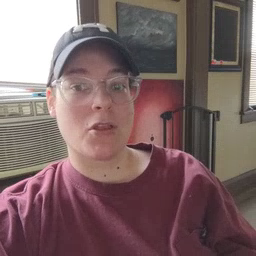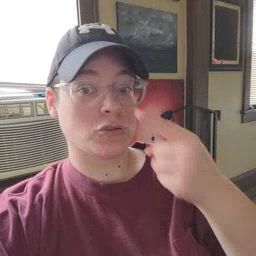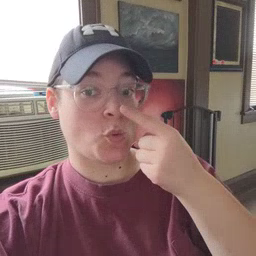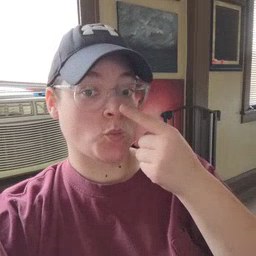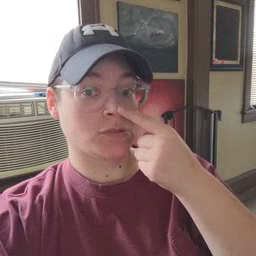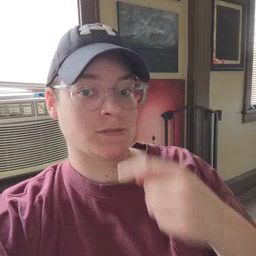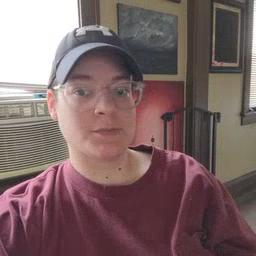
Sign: nose